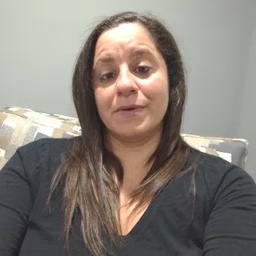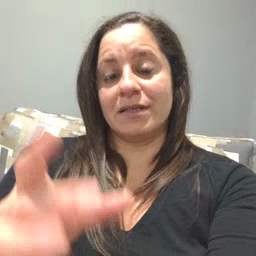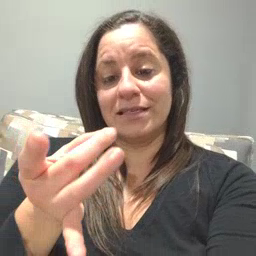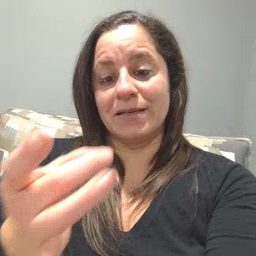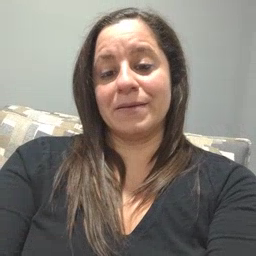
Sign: sticky